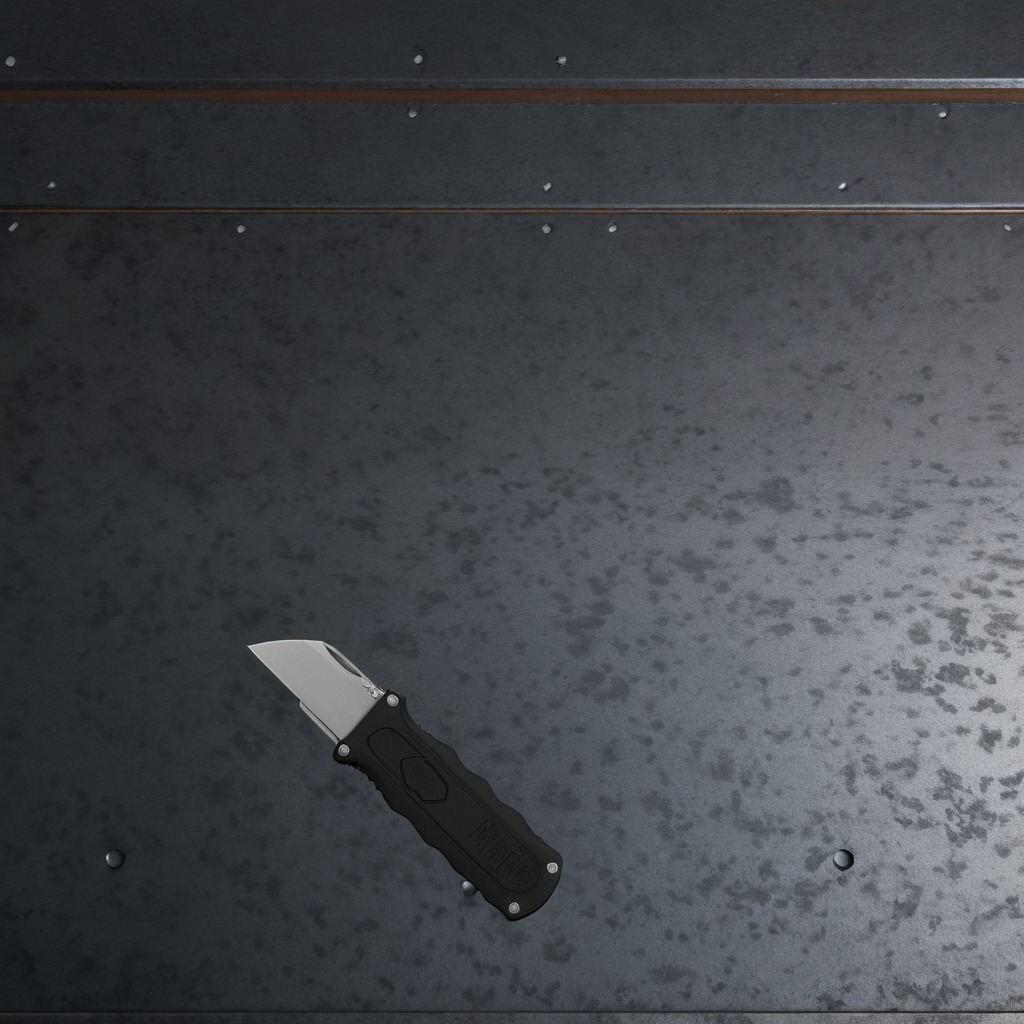
A utility knife is lying on the cold steel table in a mining workshop.